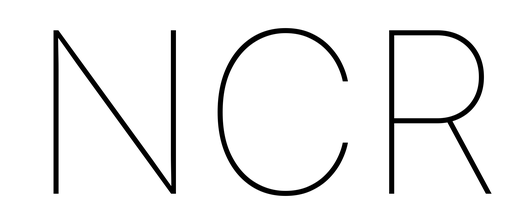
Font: Inter_Thin